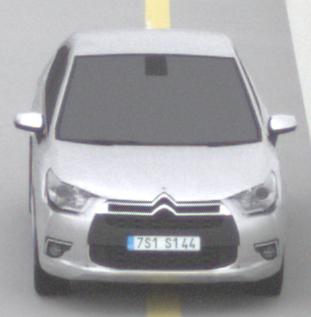
Make: Citroen
Model: DS 4 VTi 120
Detailed model: DS 4
Model produced from: 2011/05
Model produced until: 2015/01
Doors: 5
Color: white
Road condition: dry road
Daytime: midday
Contrast: low contrast